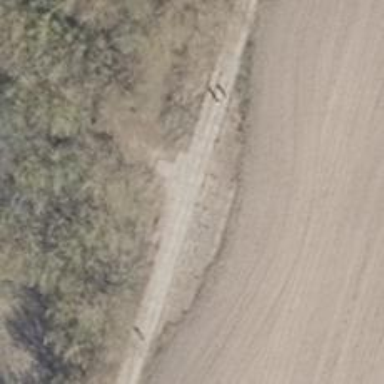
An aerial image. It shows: Concrete track with grade 2 tracktype.